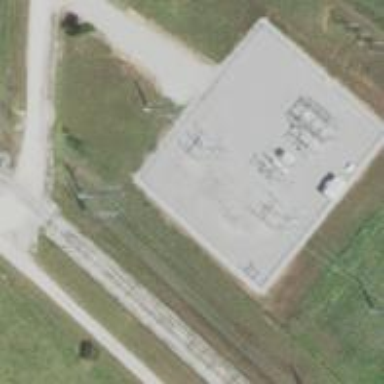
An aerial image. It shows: Power substation.